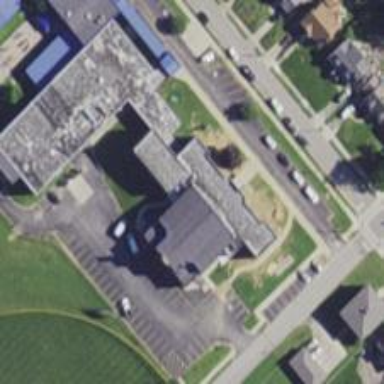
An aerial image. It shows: School.